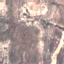
Land use / land cover class: HerbaceousVegetation